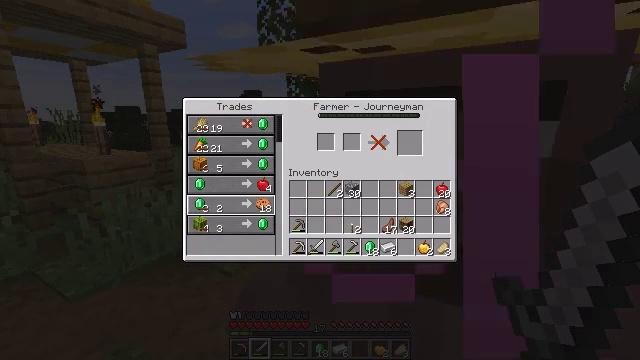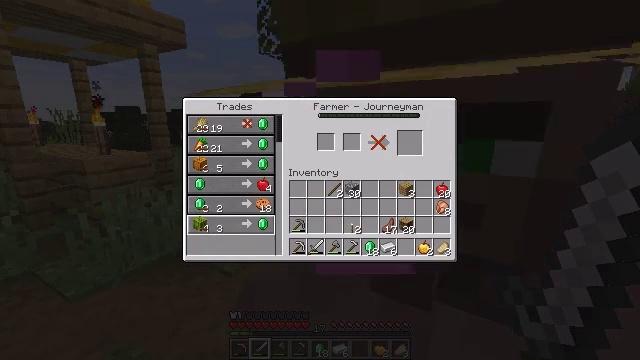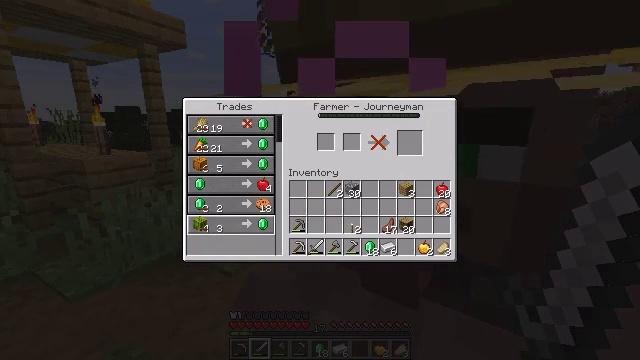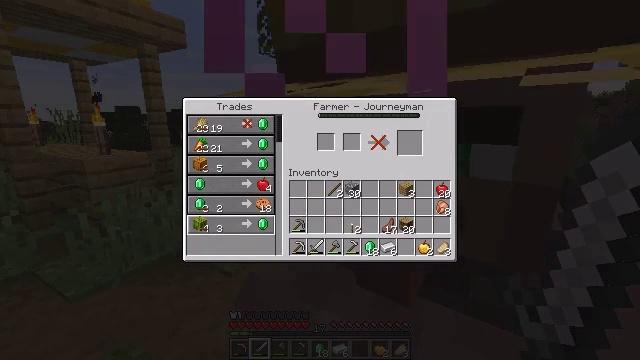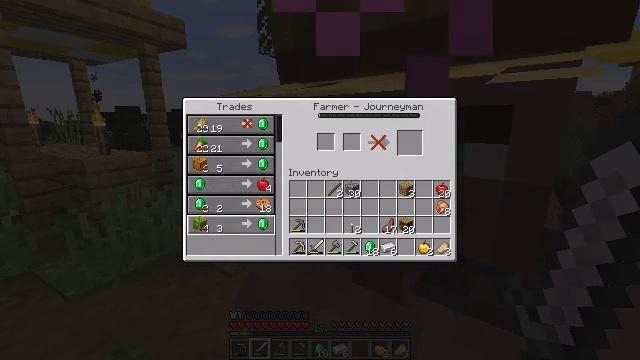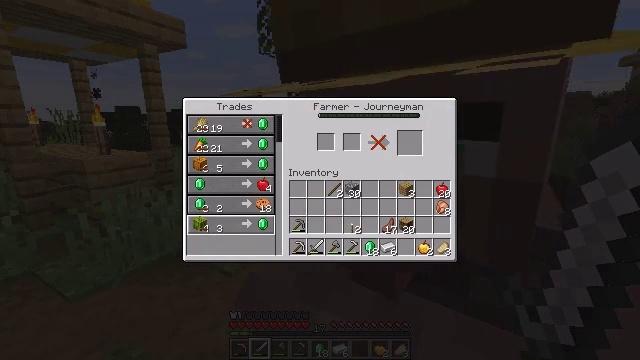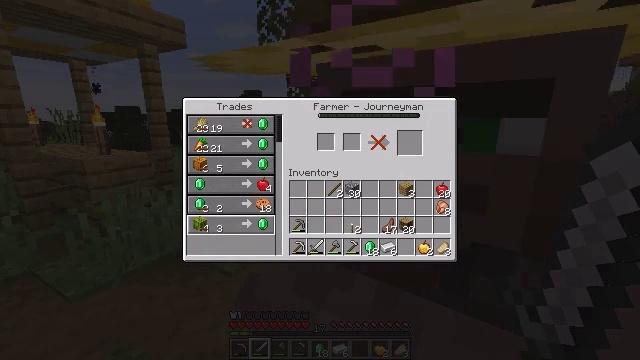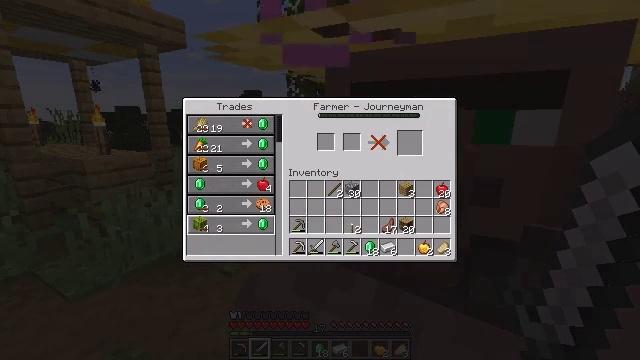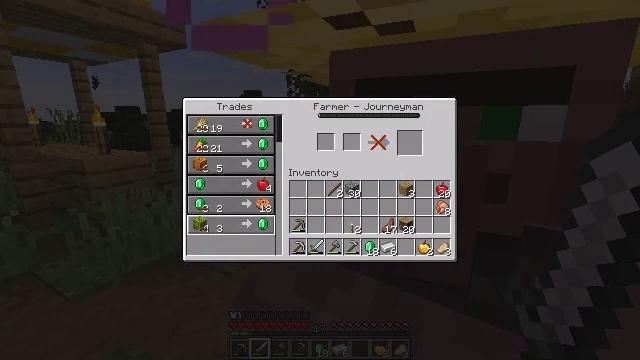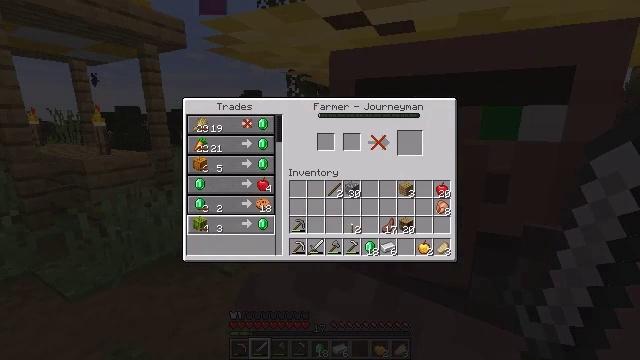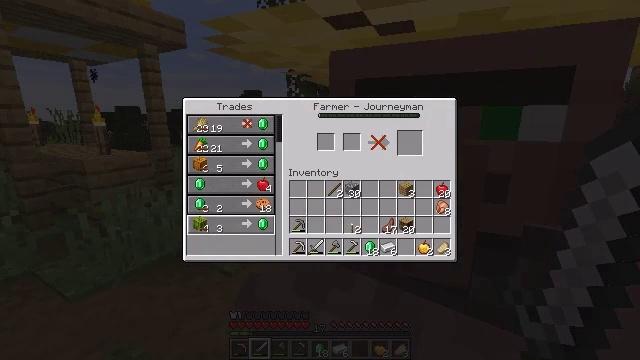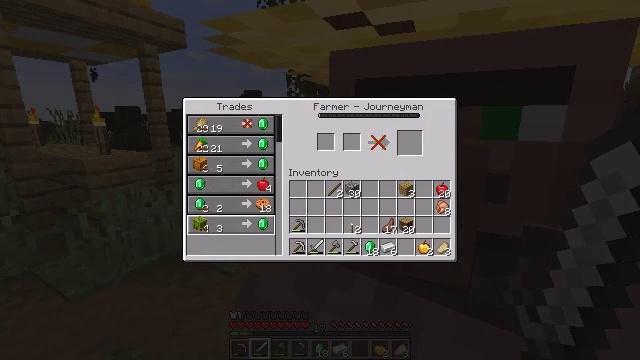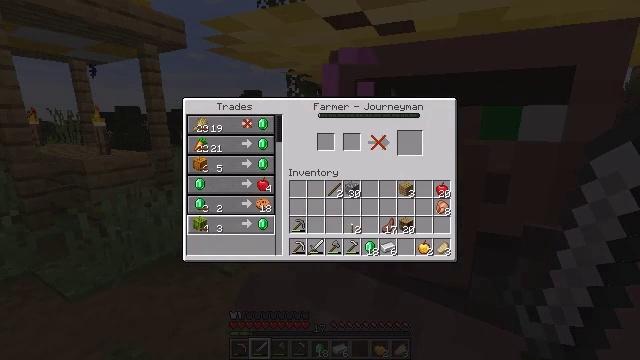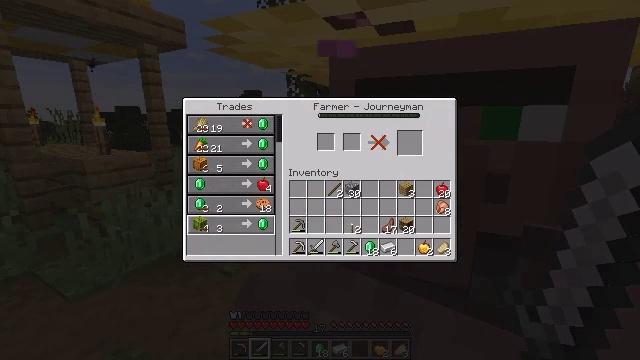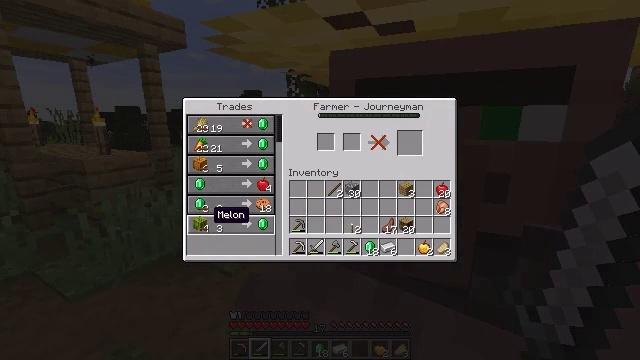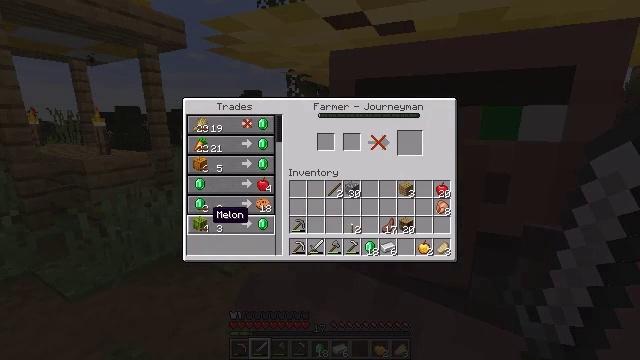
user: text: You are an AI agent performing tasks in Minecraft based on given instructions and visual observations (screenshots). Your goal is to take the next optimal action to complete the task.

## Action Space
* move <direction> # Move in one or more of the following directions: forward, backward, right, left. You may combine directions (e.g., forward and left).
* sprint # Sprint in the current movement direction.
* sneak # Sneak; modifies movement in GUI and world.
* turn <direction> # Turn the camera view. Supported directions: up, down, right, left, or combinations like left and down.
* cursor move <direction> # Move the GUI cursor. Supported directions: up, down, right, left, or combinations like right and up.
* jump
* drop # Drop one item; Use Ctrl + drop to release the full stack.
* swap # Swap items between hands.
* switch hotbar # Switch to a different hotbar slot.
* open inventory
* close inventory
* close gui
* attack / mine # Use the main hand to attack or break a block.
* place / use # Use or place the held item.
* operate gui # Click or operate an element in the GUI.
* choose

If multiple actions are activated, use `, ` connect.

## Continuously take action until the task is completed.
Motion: motion action
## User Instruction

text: Interact with crafting table to craft a cookie.
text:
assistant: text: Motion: no_op
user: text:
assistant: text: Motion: no_op
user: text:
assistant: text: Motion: no_op
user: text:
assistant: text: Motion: no_op
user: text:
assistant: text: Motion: no_op
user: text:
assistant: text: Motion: no_op
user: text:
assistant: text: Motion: no_op
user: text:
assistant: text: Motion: no_op
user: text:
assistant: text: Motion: no_op
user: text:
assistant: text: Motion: no_op
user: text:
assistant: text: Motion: no_op
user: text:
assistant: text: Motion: no_op
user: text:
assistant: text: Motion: no_op
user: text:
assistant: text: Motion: no_op
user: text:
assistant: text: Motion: no_op
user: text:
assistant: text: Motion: no_op
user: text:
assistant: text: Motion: no_op
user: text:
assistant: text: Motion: no_op
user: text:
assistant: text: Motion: no_op
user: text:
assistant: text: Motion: no_op
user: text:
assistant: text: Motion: no_op
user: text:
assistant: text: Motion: no_op
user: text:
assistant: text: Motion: no_op
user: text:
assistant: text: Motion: no_op
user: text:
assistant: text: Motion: no_op
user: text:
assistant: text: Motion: no_op
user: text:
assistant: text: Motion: no_op
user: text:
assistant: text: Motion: no_op
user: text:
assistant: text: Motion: no_op
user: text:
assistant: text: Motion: no_op